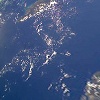
Label: water